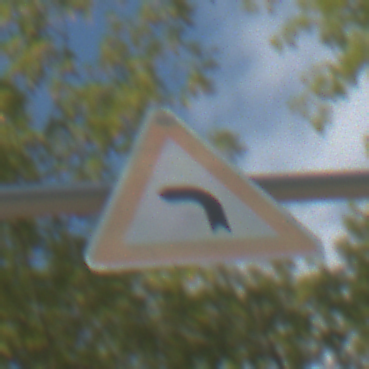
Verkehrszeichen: KurveLinks
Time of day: MorningAfternoon
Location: Outdoor (Nature)
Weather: PartlyCloudy
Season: NotSpecified
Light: Natural